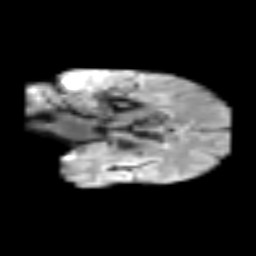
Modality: T2w
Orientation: coronal
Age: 51
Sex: female
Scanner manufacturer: siemens
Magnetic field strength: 3 T
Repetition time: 3.2 s
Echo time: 0.081 s